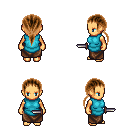
a pixel art fantasy rpg character, female body template, human, tanned skin, teal tunic, robe skirt, brown ponytail hairstyle, dagger, four views (front, back, left, right), 2x2 character sprite sheet, small pixel art, hard edges, no anti-aliasing